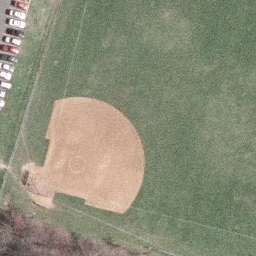
Label: baseball diamond